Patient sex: M
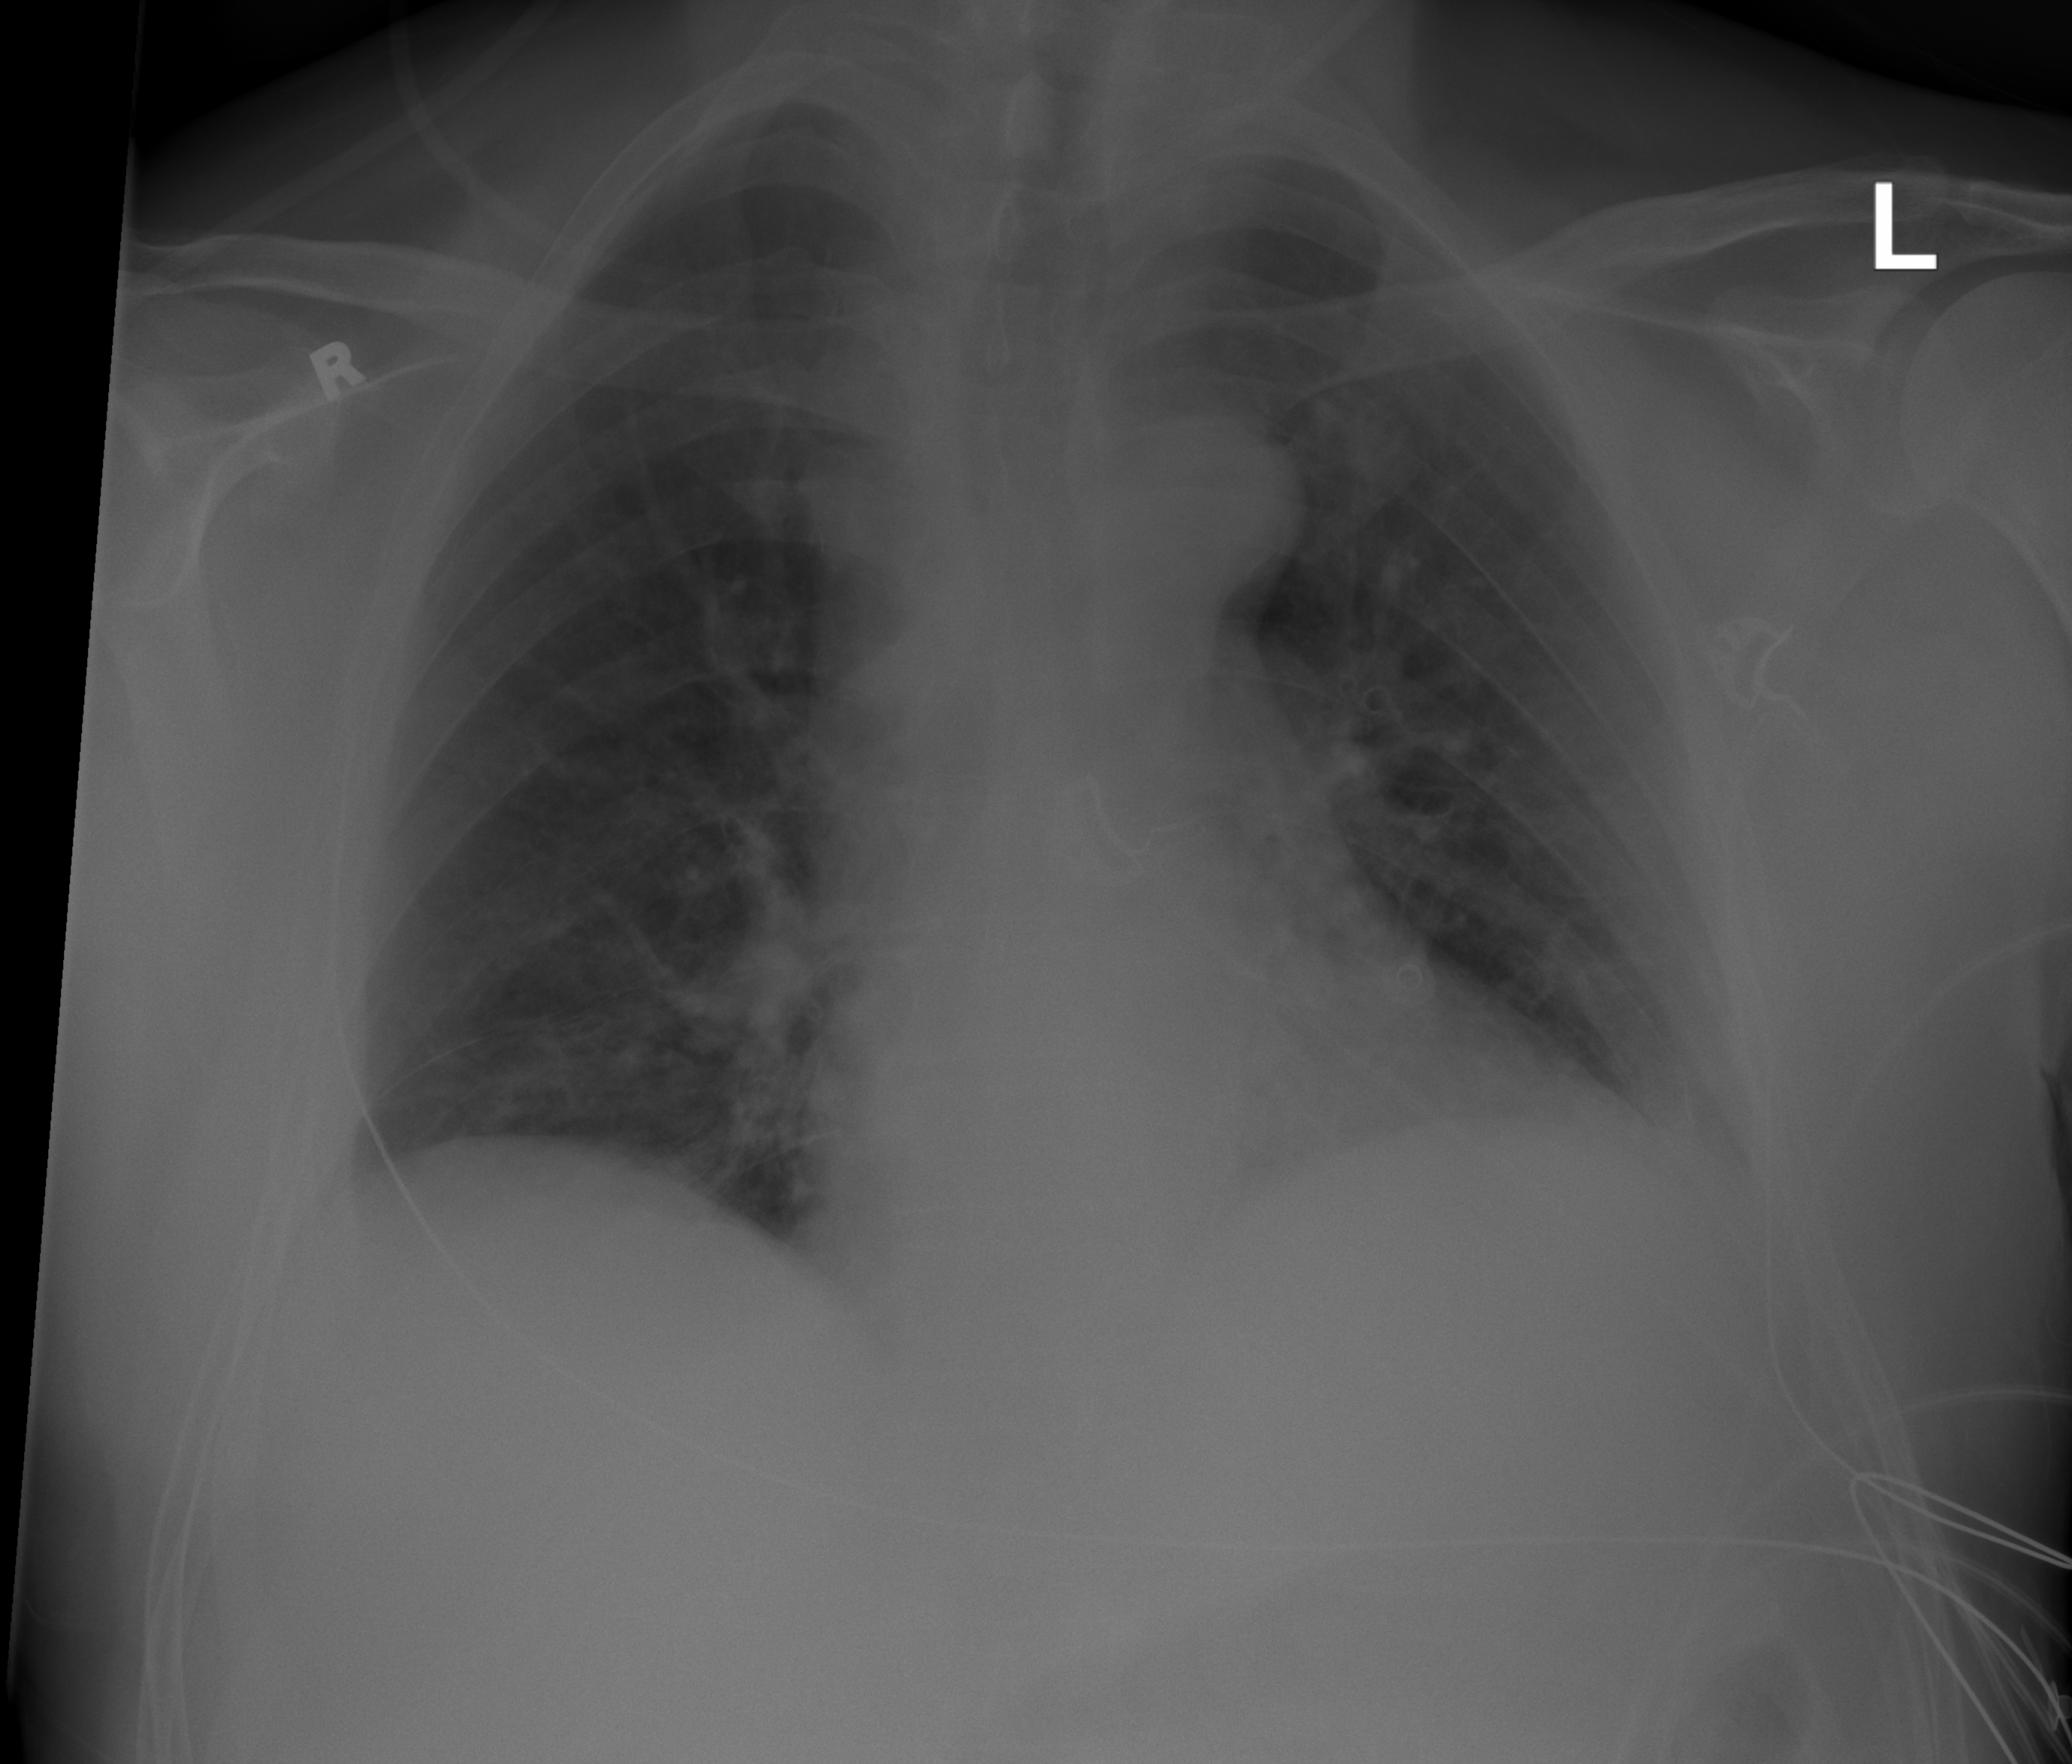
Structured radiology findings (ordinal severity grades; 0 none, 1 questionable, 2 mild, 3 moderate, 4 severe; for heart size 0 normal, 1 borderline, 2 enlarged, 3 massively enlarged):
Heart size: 0
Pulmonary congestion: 0
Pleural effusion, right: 1
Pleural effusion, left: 1
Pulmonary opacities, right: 0
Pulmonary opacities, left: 0
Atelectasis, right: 1
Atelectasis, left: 1